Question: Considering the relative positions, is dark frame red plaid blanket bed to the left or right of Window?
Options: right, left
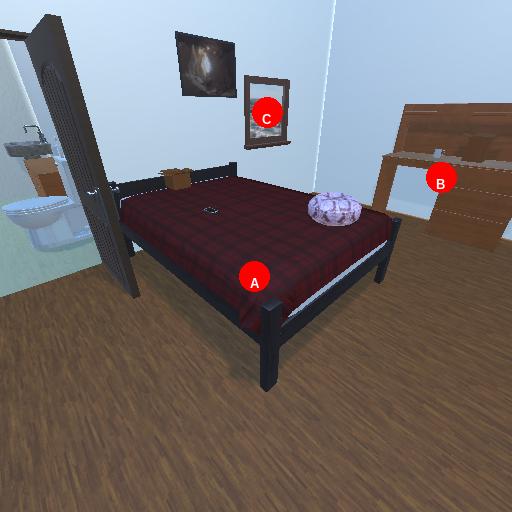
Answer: right